Aerial crown-view tile of a tropical tree (Barro Colorado Island, Panama), acquired 20250512:
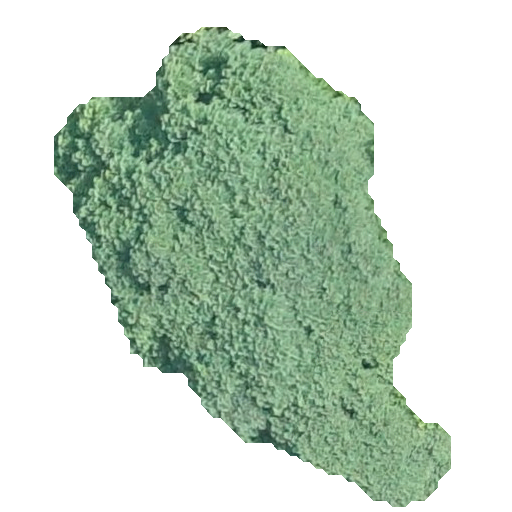
Species: Jacaranda copaia
GBIF accepted scientific name: Jacaranda copaia
Crown area: 161.491 m²